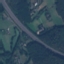
Land use / land cover: Highway